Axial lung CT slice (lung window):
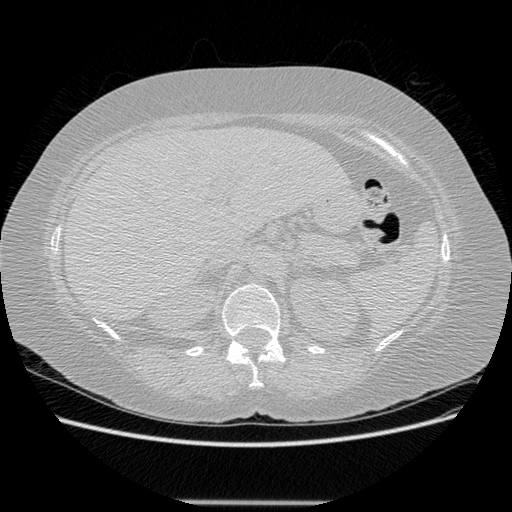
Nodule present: no